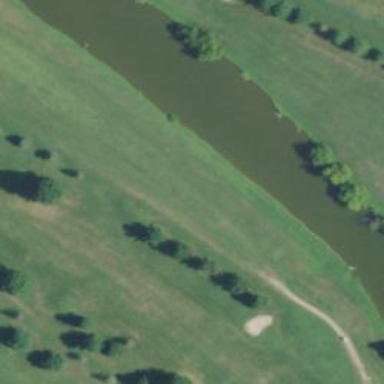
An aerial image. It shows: Picturesque scene of golf course with lateral water hazard.